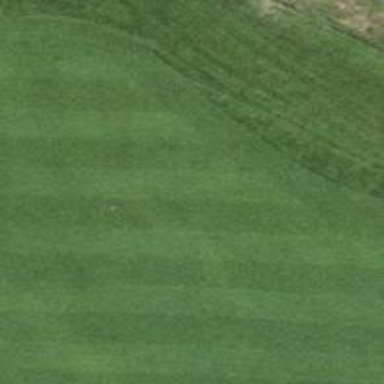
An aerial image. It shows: Golf hole.